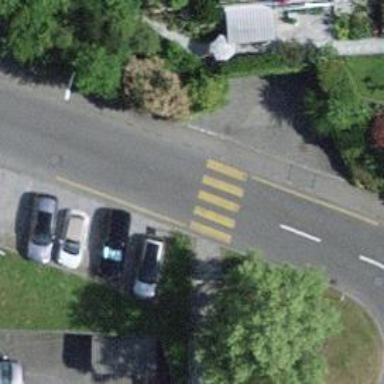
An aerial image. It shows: Pedestrian crossing with zebra markings on footway.